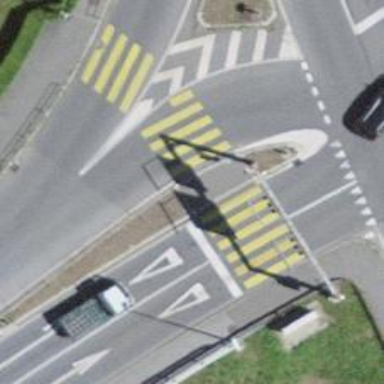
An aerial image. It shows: Zebra crossing on the road.